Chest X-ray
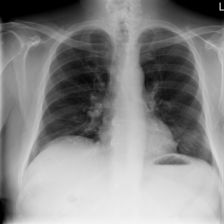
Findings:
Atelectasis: positive
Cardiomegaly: negative
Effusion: negative
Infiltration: negative
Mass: negative
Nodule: negative
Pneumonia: negative
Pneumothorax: negative
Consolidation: negative
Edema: negative
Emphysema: negative
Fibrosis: negative
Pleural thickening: negative
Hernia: negative